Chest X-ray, PA view. Patient: 37 years old, sex M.
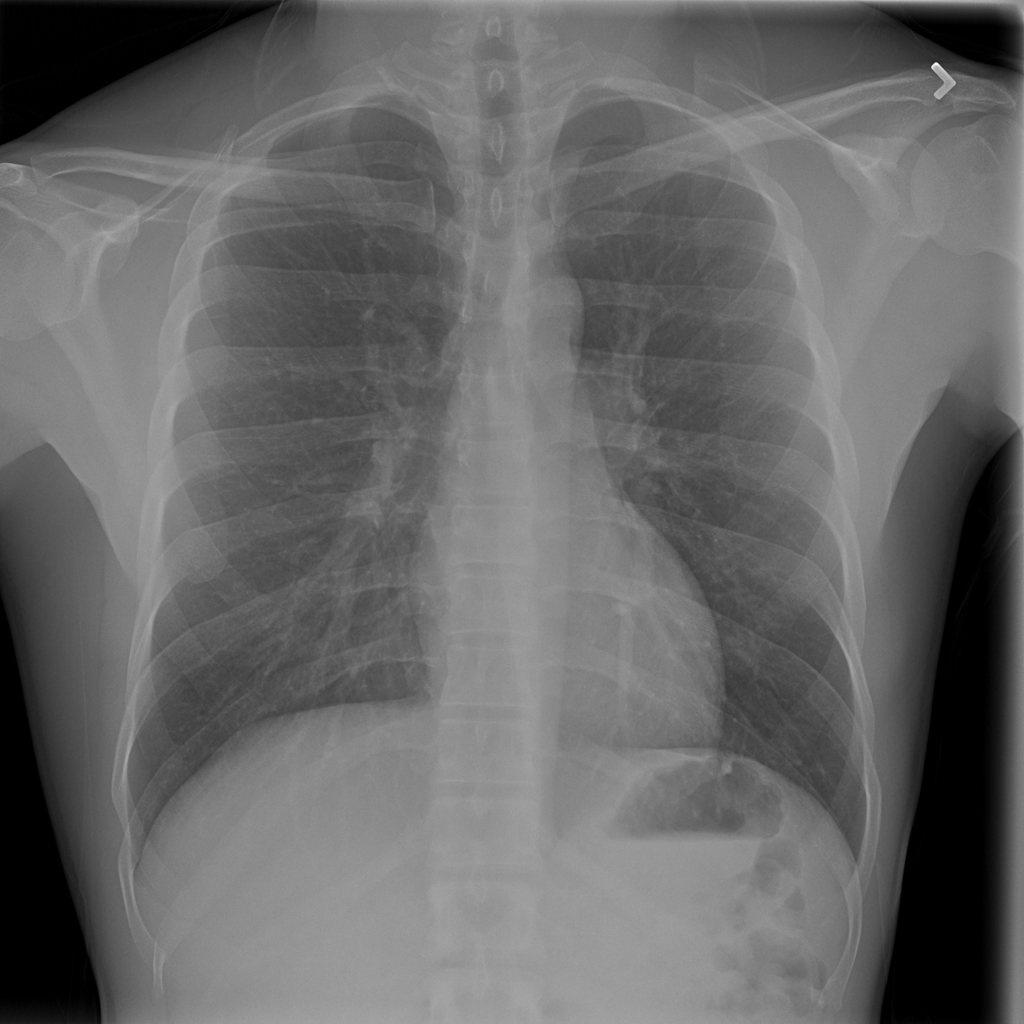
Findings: Infiltration